Question: I took the <URL>.
My program returned the wrong value for one of the unit tests:
> TEST
extreme_large_numbers
Sequence with extremly large numbers testing arithmetic overflow.TIME
0.056 s.RESULT
WRONG ANSWER
got 2, but it is not equilibrium point, sum[0..1]=<PHONE>, sum[3..3]=-2
Ok, since I couldn't see the problem in my code at first, I tried running it in a Visual Studio project. Then the compiler caught that '<PHONE>' was too big for an 'int'. It needs to be an 'uint', or a 'long'. So I changed everything to 'long' and it worked in VS.
However, the demo test does not let you change the function input/return types to 'long'.
- -
'<PHONE>''int[]'

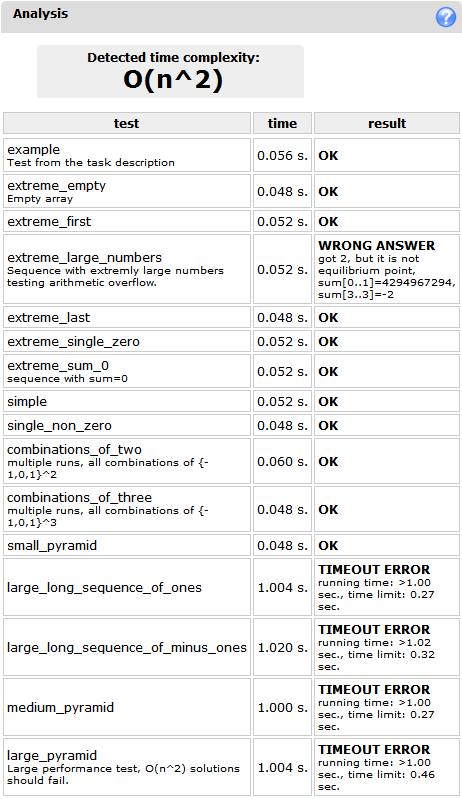
Answer: You only need to take the large range into account while computing the result, the final result will not be out of bounds. Still it seems that your solution is not very efficient, you can reach a linear runtime on this one.
You can look at the revision history to see code that runs fast and scores 100. ;-)